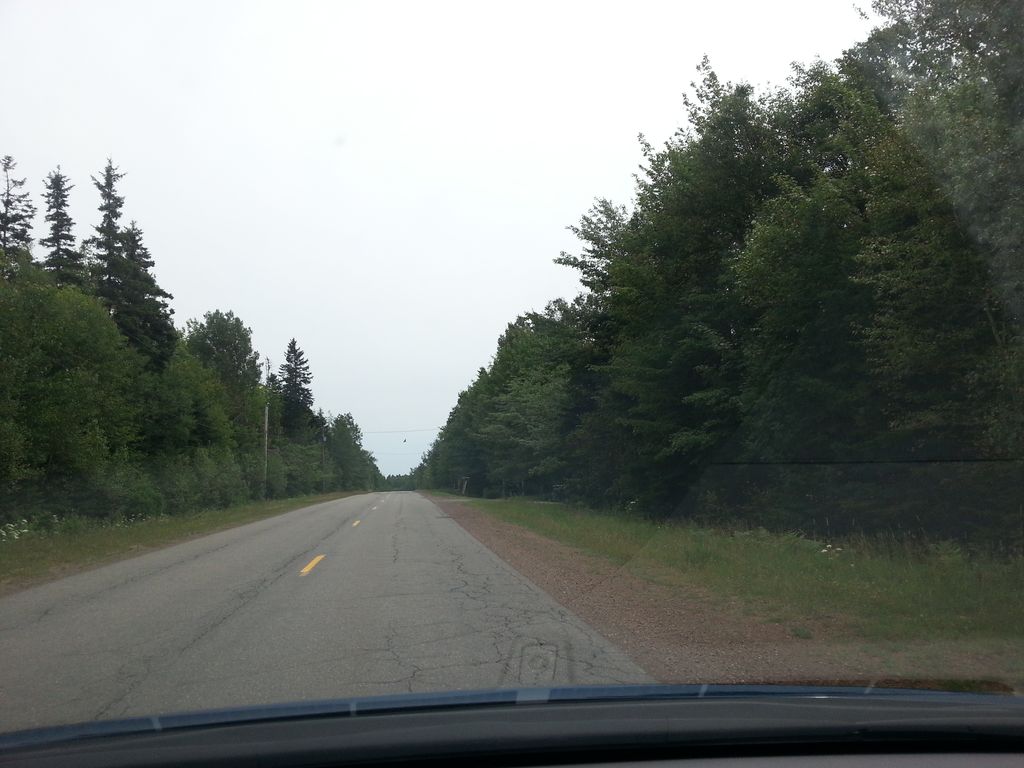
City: charlottetown